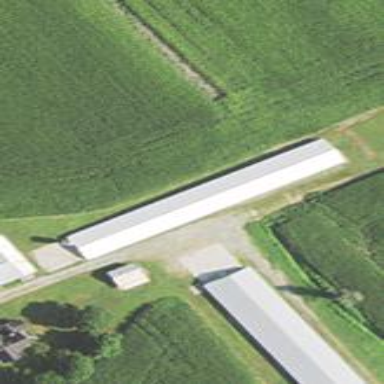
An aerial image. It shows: Farm auxiliary building.